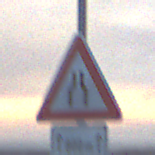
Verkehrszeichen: VerengteFahrbahn
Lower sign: LaengeEinerStrecke1
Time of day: SunriseSunset
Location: Outdoor (Nature)
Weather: PartlyCloudy
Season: NotSpecified
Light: Natural